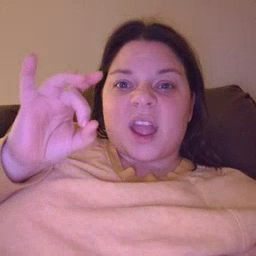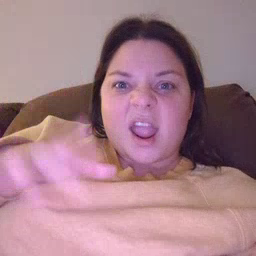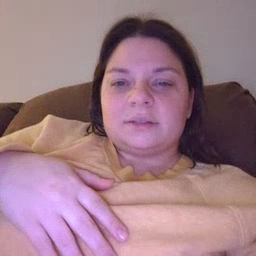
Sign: hate